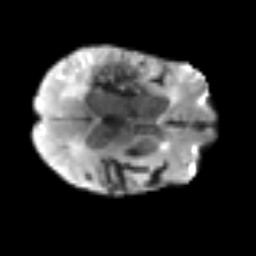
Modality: T2w
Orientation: axial
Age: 58
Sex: male
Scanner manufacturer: siemens
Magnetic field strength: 3 T
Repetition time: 3.2 s
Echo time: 0.081 s